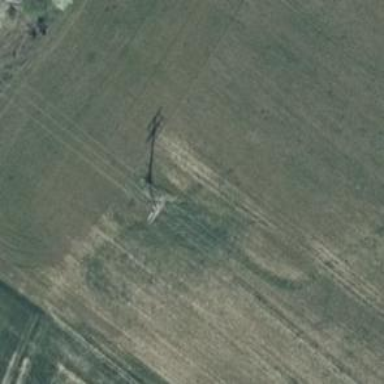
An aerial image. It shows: Power line is depicted.